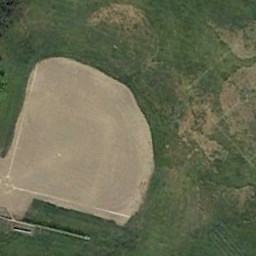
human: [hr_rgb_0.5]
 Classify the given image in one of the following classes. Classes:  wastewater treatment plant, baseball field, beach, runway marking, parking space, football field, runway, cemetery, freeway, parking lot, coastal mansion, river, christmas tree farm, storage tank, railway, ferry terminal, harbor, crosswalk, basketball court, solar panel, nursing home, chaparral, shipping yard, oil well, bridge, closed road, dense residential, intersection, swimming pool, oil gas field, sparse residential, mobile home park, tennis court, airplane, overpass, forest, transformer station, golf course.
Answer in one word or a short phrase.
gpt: baseball field